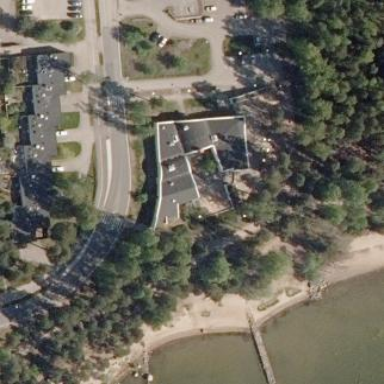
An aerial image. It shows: Kindergarten building.